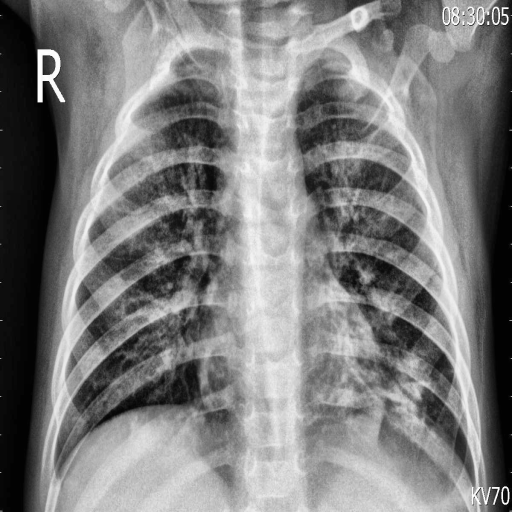
Finding: PNEUMONIA